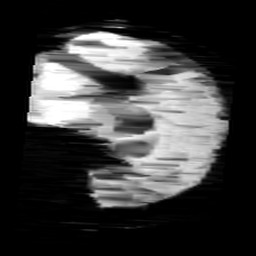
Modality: minIP
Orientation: sagittal
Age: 12
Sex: female
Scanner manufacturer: siemens
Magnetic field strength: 3 T
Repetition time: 0.027 s
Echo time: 0.02 s